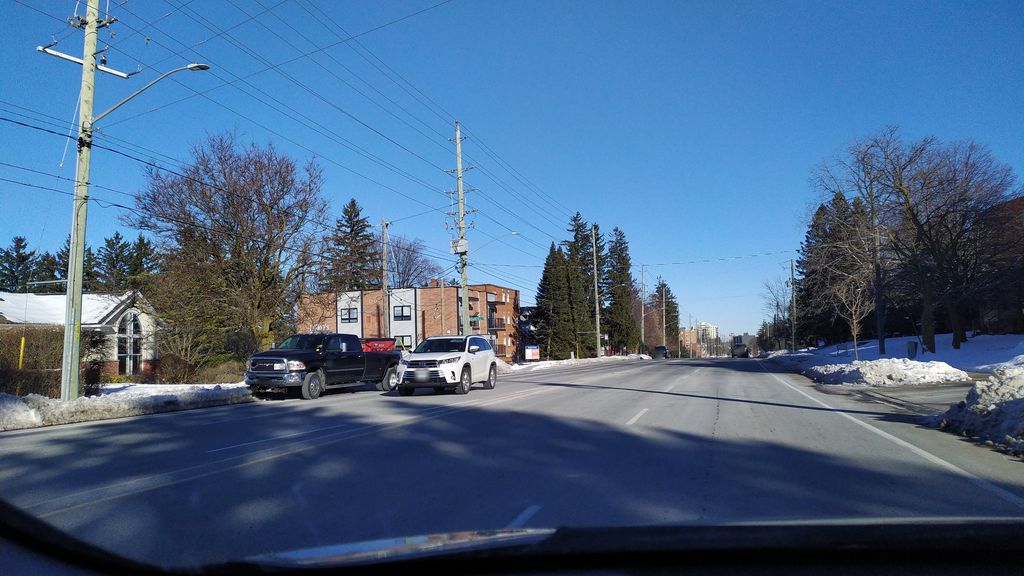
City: kitchener-waterloo